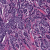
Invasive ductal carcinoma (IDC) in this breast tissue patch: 0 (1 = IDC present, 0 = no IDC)